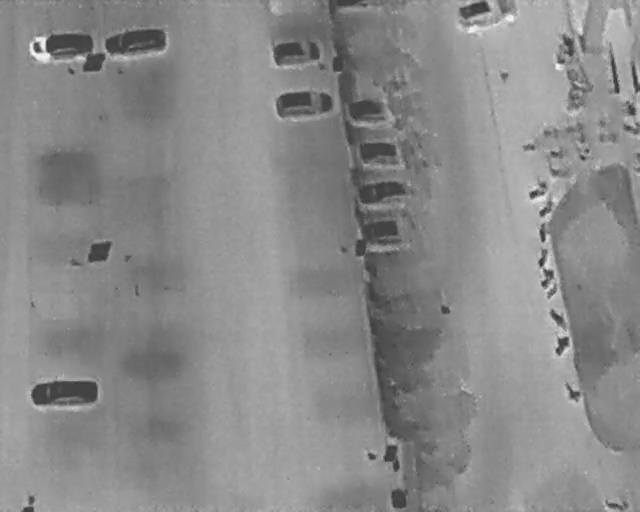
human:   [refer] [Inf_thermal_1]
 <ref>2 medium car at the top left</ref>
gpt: <box>[[7, 2, 11, 15, 175], [19, 2, 23, 14, 173]]</box>

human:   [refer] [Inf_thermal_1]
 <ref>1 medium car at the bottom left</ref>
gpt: <box>[[7, 69, 12, 83, 179]]</box>

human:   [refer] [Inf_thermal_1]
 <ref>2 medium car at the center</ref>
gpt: <box>[[58, 32, 62, 43, 172], [58, 39, 62, 50, 173]]</box>

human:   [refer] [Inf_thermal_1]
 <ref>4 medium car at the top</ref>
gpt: <box>[[44, 5, 48, 14, 173], [45, 14, 49, 25, 171], [56, 16, 60, 27, 2], [57, 25, 61, 34, 2]]</box>

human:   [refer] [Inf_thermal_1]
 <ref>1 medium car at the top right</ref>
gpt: <box>[[73, -2, 78, 8, 2]]</box>